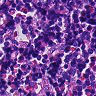
Metastatic tissue present: no